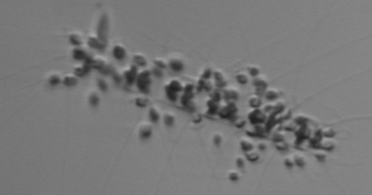
Label: Chaetoceros_didymus_TAG_external_flagellate